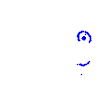
Particle: proton